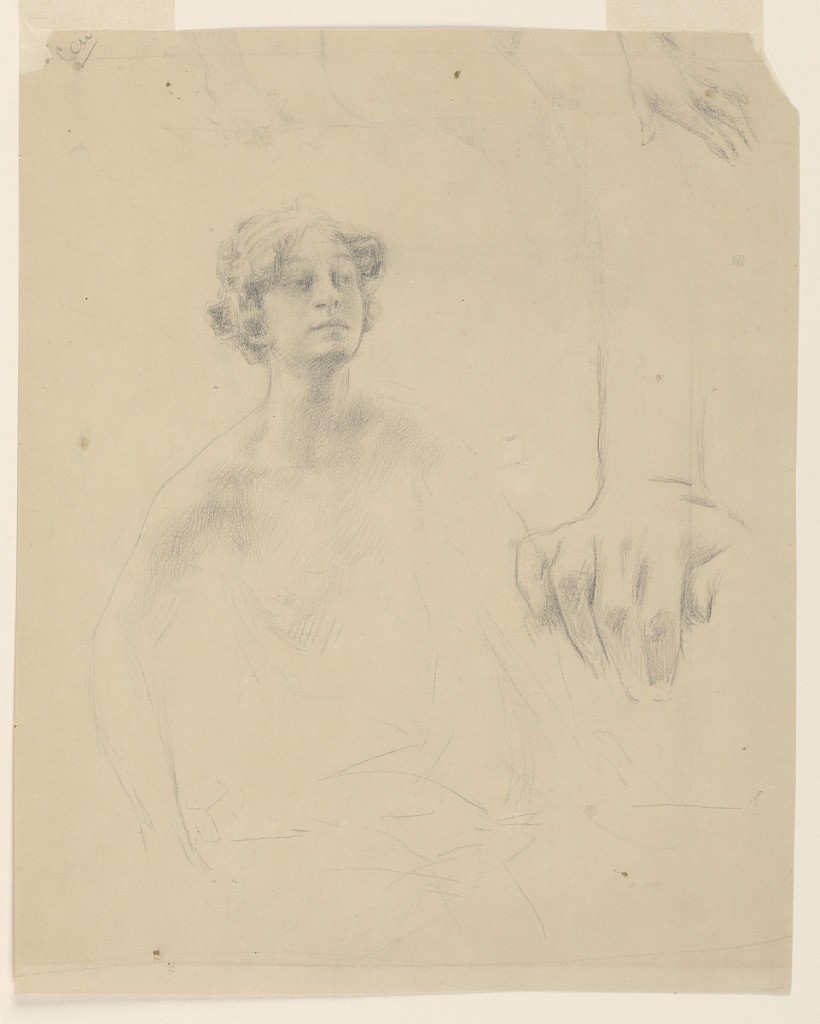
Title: Study for woman, “Vintage Festival,” Mendelssohn Glee Club, New York, NY
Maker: Robert Frederick Blum, American, 1857–1903
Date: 1895–1898
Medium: Black pastel crayon, graphite on paper
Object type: Drawing
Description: Two sketches of a female figure; Detail of head and hands and upper part of the bust after the model. A left hand above at right is shown. Below at right the right hand. Written in upper left corner. A rough sketch of a part of a hand and the central part of a seated woman is shown in profile, are in the center above.